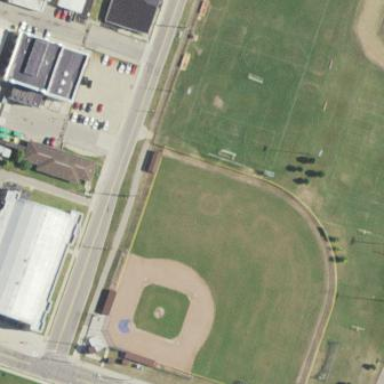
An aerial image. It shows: Baseball pitch for leisure land activities.